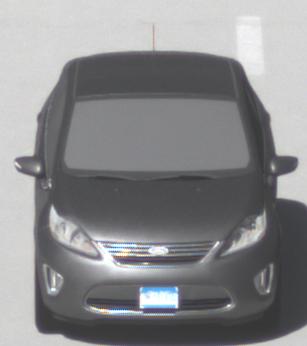
Make: Ford
Model: Fiesta
Detailed model: ’09 Sedan (seventh series)
Model produced from: 2010
Model produced until: 2017
Doors: 4
Color: gray
Road condition: dry road
Daytime: midday
Contrast: high contrast